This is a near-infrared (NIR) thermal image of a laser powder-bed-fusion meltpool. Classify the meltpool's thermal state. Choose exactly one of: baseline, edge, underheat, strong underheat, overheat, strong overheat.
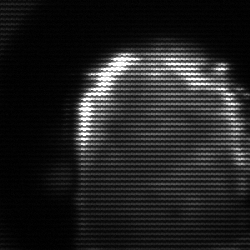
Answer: baseline